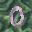
Label: 0